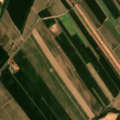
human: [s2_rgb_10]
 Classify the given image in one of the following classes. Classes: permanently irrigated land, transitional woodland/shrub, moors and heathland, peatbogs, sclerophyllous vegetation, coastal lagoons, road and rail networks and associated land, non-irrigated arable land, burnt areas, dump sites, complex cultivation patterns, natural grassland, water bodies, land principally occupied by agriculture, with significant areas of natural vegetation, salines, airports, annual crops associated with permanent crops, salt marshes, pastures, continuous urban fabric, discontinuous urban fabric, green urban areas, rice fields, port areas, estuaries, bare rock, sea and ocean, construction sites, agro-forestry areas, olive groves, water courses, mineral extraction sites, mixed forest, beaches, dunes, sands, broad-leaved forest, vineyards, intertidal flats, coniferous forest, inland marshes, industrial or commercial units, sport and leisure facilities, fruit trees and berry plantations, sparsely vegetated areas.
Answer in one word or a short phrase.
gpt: permanently irrigated land, vineyards, beaches, dunes, sands